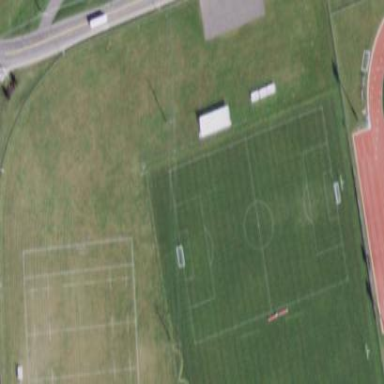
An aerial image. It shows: Soccer pitch for leisure land activities.